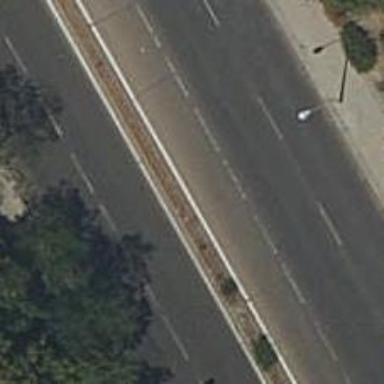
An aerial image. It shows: Kerb barrier.